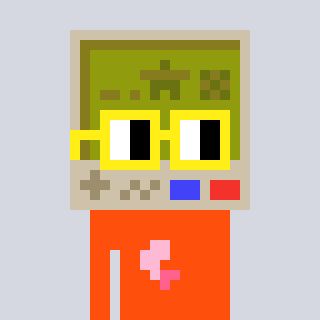
a pixel art character with square yellow glasses, a gameboy-shaped head and a orange-colored body on a cool background